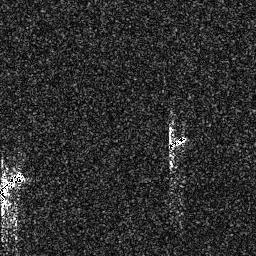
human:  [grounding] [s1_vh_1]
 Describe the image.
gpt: In the satellite image, there is  <ref>1 medium ship </ref> <box>[[0, 65, 8, 80, 0]]</box> located at bottom left,  <ref>1 small ship </ref> <box>[[64, 51, 73, 58, 0]]</box> located at center.